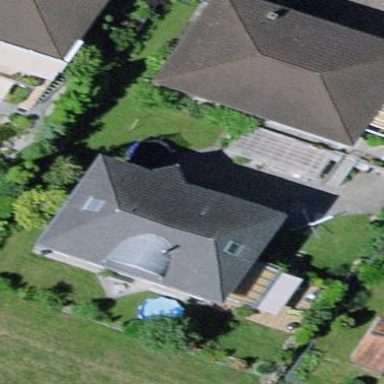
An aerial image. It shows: Simple house.